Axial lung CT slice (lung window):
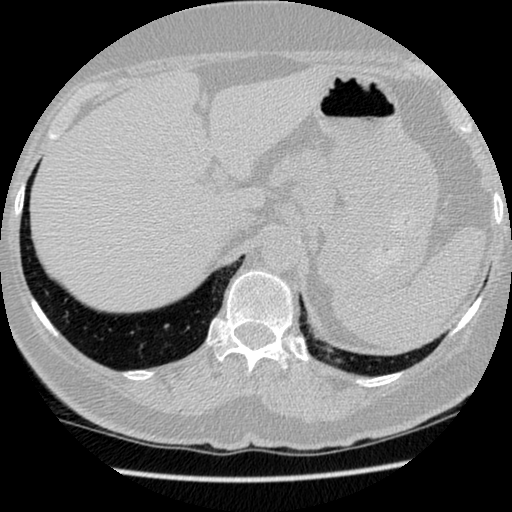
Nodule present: no